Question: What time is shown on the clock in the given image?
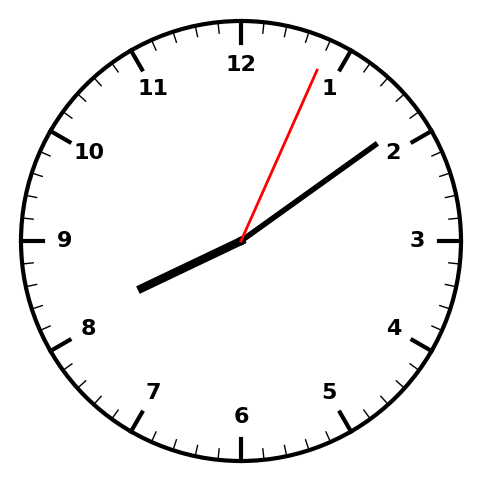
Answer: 08:09:04